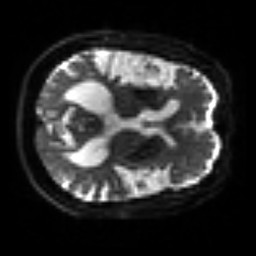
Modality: sbref
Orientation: axial
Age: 69
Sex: male
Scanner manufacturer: siemens
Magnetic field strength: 3 T
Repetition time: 3.2 s
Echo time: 0.081 s